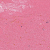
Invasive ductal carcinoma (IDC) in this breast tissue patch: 0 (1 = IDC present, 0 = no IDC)